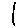
Label: line